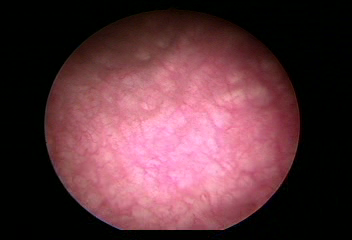
Modality: WLC
Class: Normal mucosa
Bladder cancer association: No